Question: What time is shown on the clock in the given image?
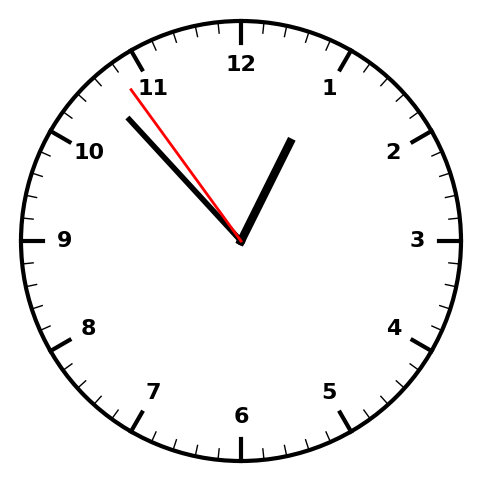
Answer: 12:52:54